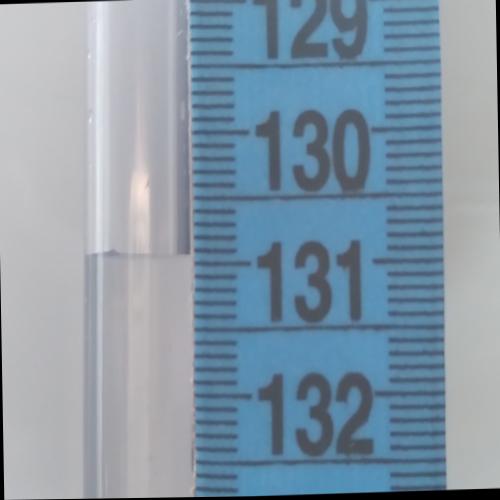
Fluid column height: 130.9 cm